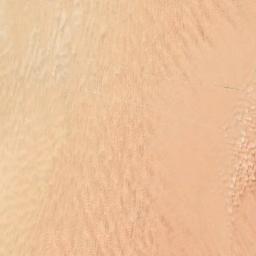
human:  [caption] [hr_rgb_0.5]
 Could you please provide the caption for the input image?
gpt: It is a large piece of flat yellow desert .

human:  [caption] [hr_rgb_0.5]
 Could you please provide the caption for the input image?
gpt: The desert has yellow sand and flat terrain .

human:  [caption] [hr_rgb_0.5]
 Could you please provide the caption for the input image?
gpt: The desert is full of yellow sand .

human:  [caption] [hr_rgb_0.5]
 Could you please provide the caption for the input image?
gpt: Nothing else can be seen in this desert .

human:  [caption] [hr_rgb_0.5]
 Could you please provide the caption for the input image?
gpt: A yellow desert covered with sand .